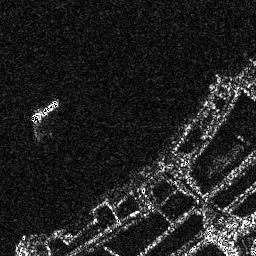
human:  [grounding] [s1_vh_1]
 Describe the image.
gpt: In the satellite image, there is  <ref>1 medium ship </ref> <box>[[11, 37, 23, 48, 0]]</box> located at left.